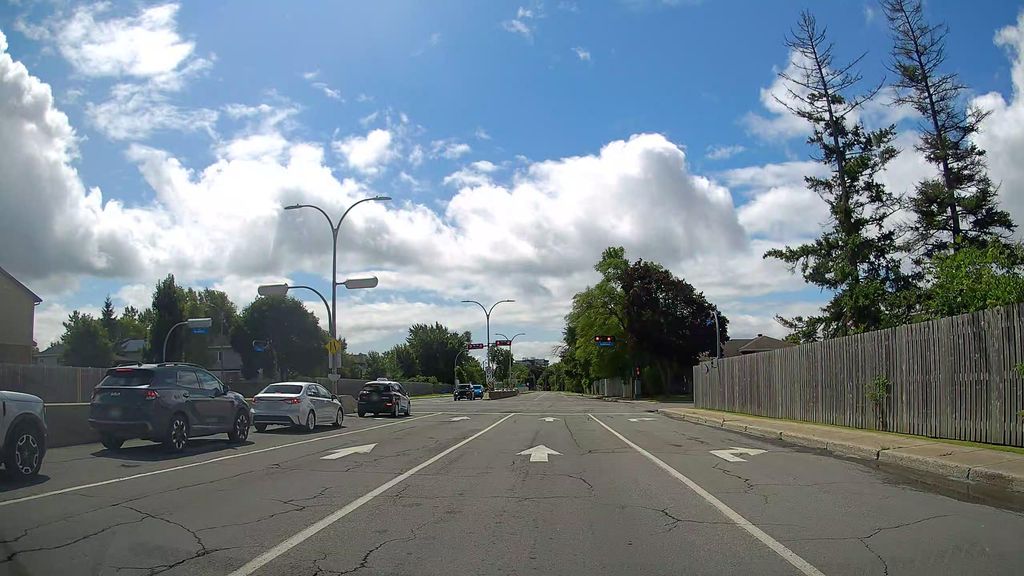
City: montreal